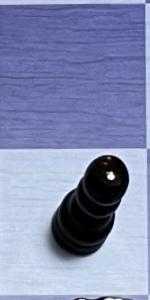
Label: Pawn_Black